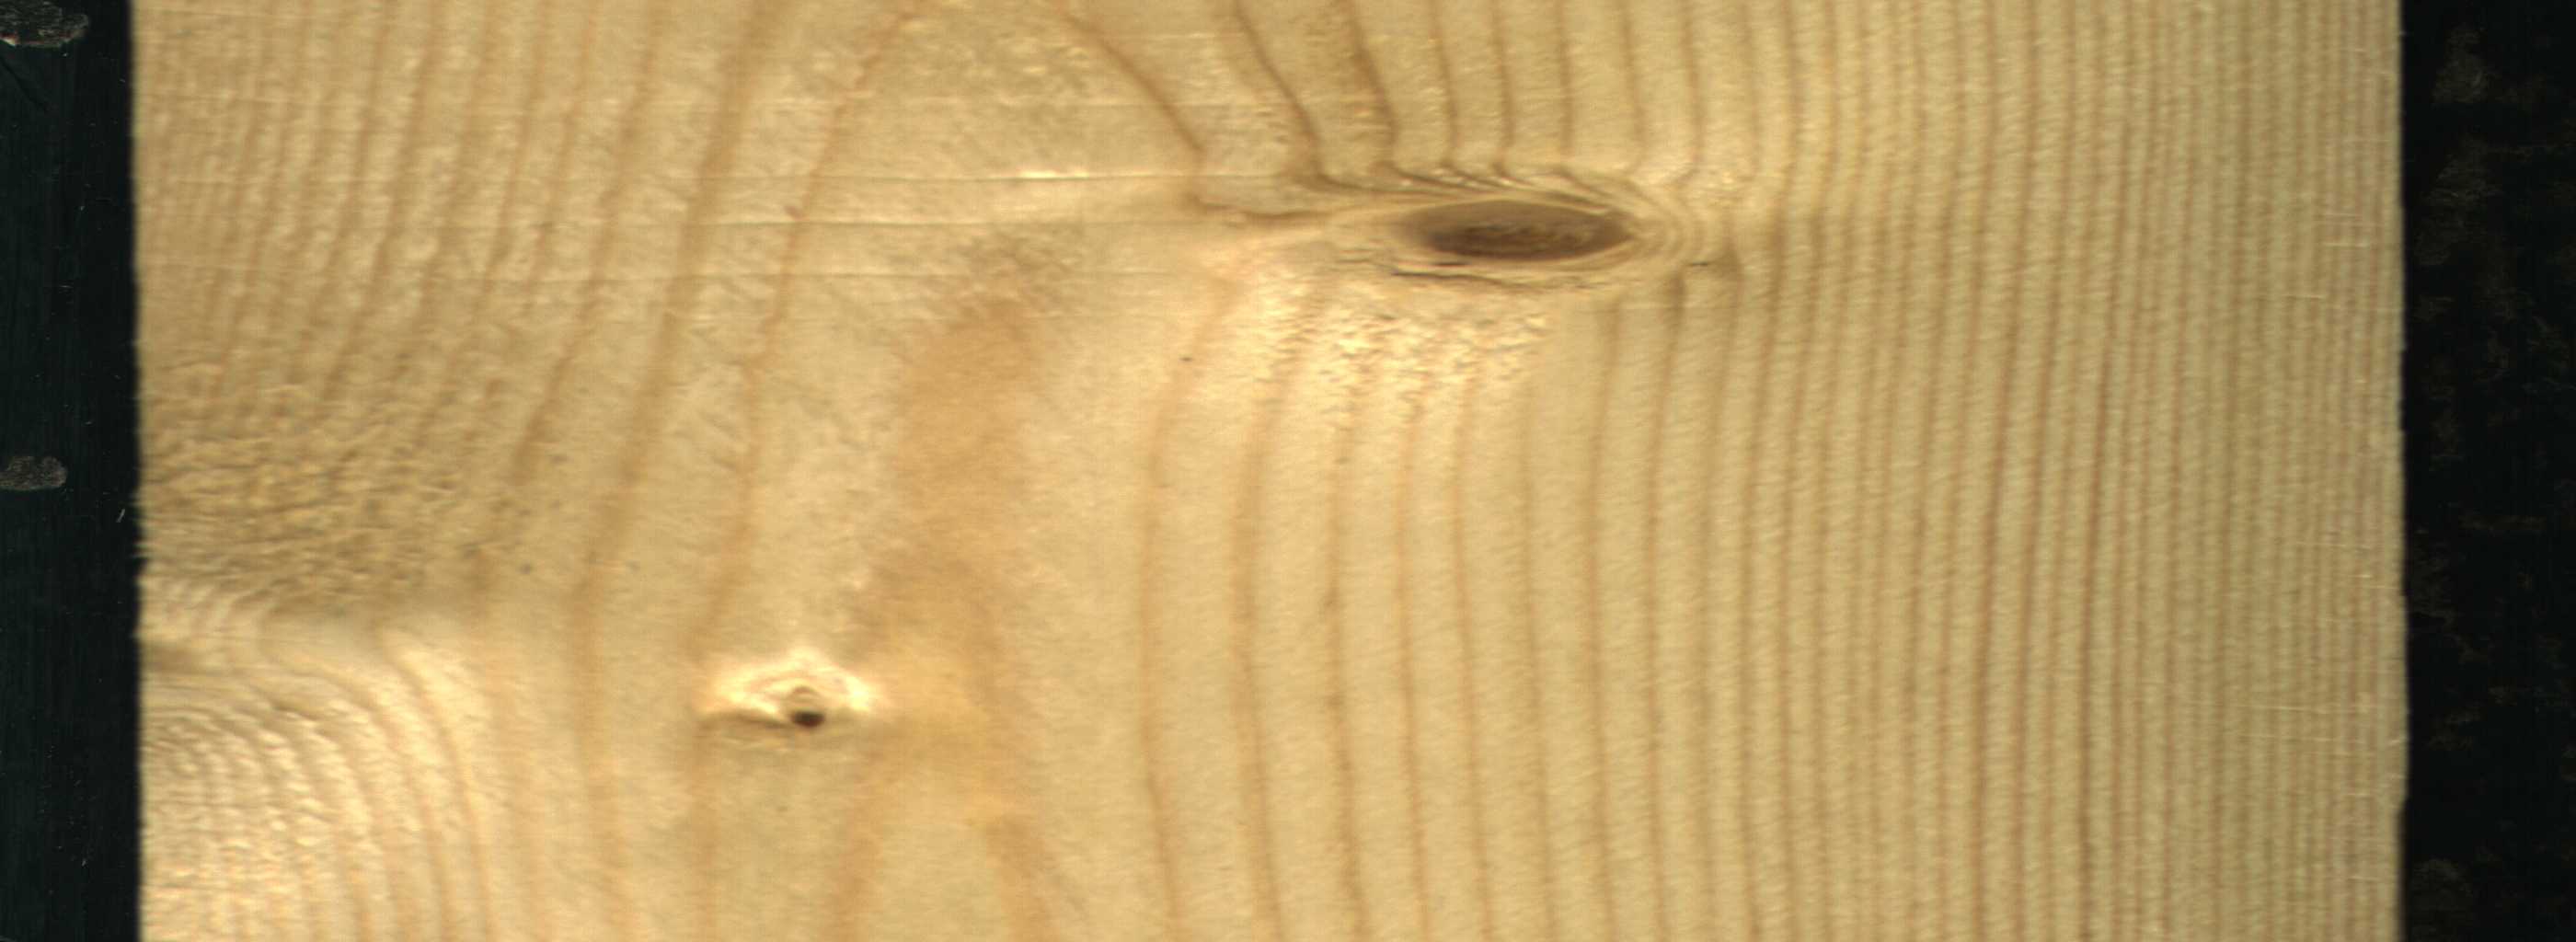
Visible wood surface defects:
Live_Knot
Live_Knot